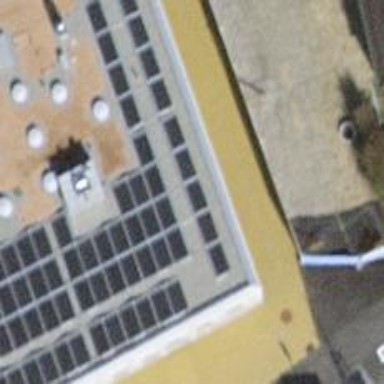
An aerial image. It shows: Solar power generator with photovoltaic panels.